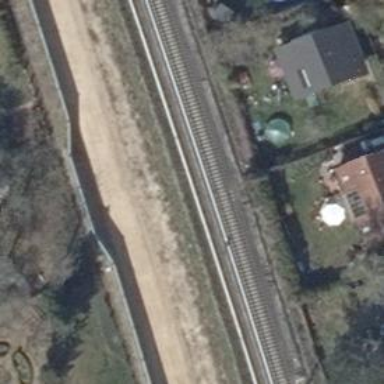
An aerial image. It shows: Contact line indicates electrification.